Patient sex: F
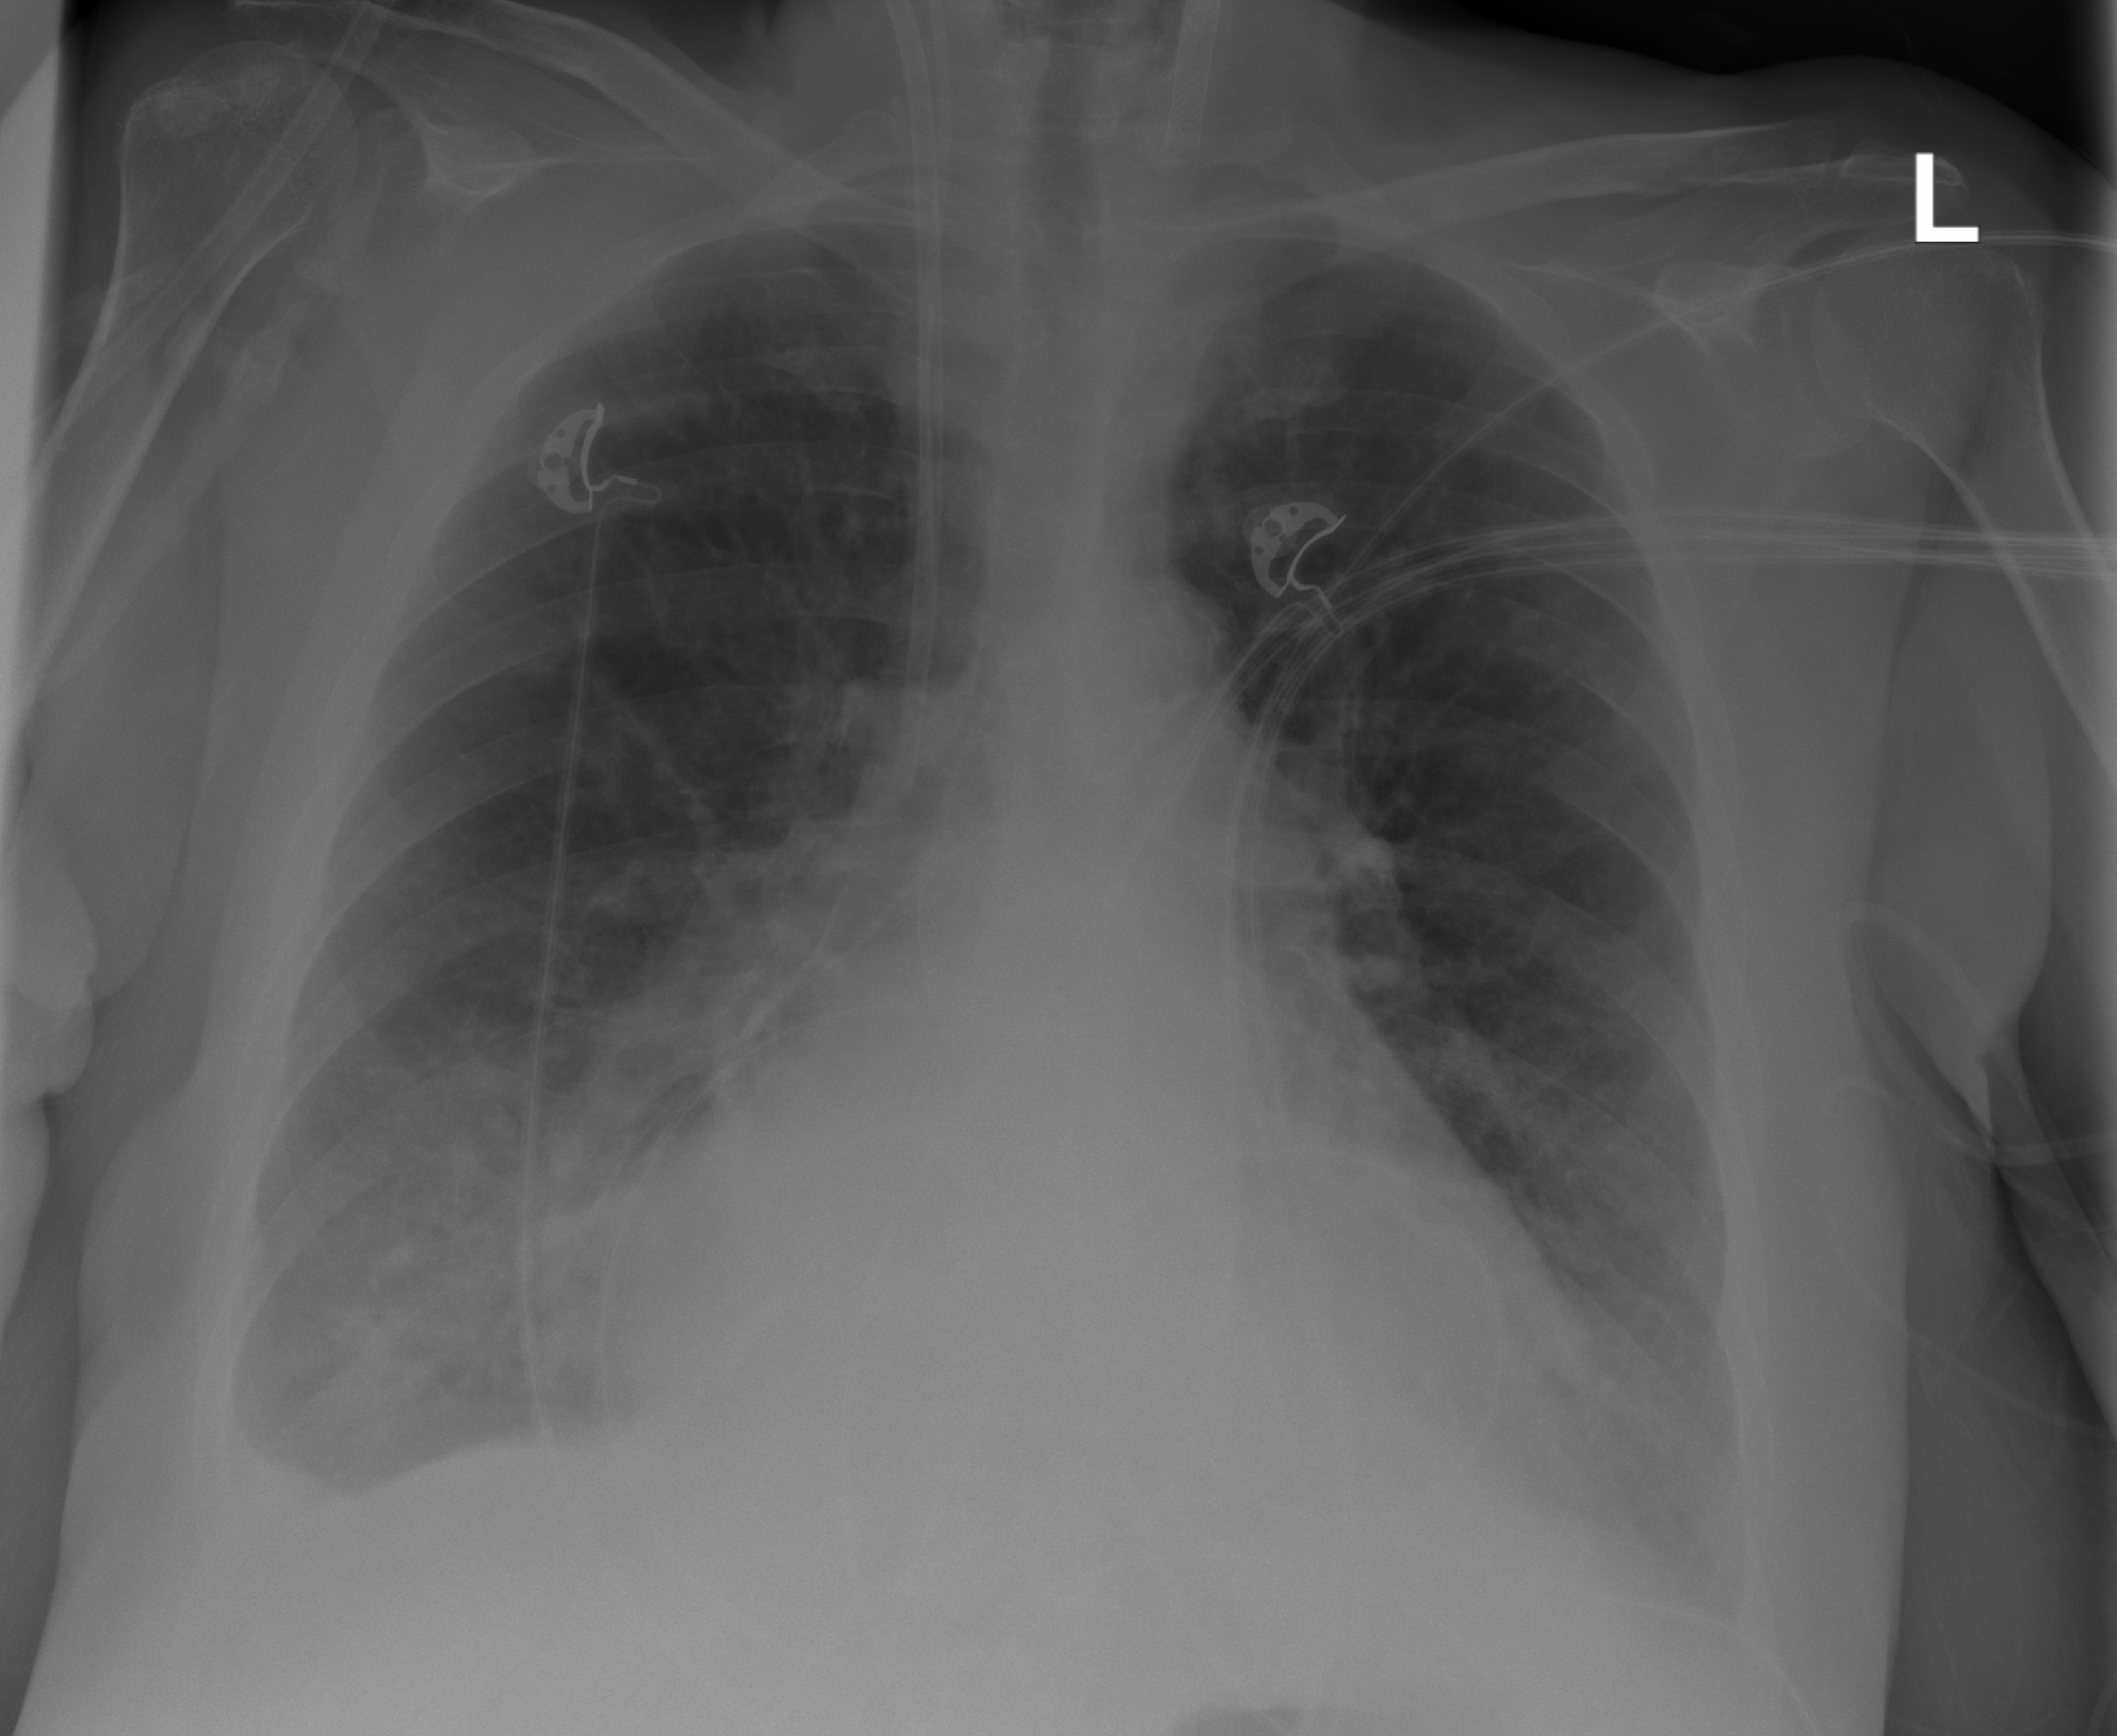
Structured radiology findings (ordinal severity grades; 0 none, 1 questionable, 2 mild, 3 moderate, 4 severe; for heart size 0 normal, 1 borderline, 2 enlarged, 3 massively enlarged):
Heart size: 3
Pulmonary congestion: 0
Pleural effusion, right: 2
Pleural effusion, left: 1
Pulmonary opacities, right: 2
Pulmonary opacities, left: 0
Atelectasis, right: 2
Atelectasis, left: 2